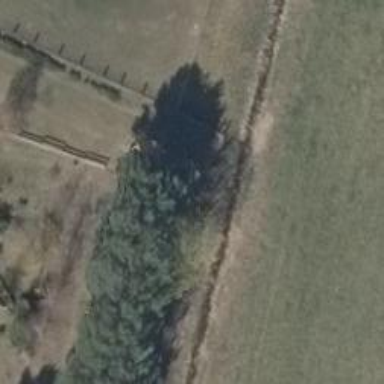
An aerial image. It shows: Row of deciduous broadleaved trees.